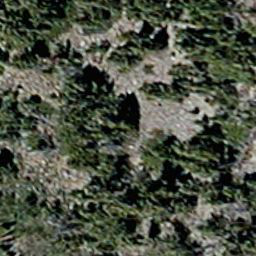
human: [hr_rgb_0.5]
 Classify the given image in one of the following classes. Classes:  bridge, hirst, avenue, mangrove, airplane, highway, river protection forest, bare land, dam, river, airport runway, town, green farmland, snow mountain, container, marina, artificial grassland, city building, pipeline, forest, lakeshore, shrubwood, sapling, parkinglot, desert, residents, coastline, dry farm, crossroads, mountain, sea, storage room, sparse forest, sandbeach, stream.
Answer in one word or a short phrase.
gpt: sparse forest